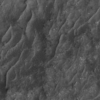
Label: not_dusty